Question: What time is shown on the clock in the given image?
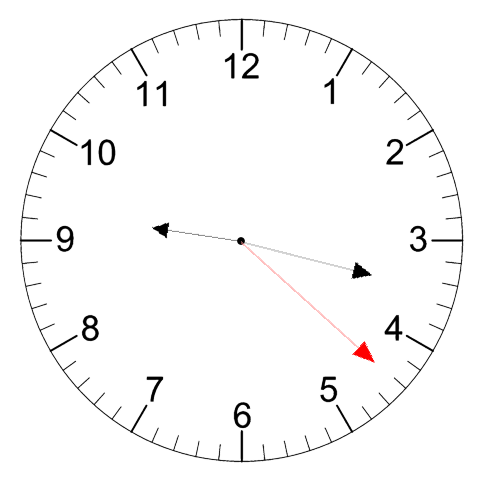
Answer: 09:17:22